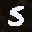
Label: 5